Question: I have
'''
<ul id="list">
<li>
<a href=''>1</a>
</li>
<li>
<a href=''>2</a>
</li>
<li>
<a href=''>3</a>
</li>
<li>
<a href=''>4</a>
</li>
...
<li>
<a href=''>10</a>
</li>
<li>
<a href=''>11</a>
</li>
</ul>
'''
And with style looks like:

I wish to have double digit numers centred like single digits are. I've tried (separately):
'''
#list li{
text-align: center;
align-items: stretch; // and center
margin-left: auto; //with margin right the same
left: 0;
}
'''
But nothing seem's to do the trick
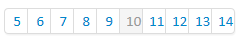
Answer: Set text-align to a:
'''
#list li a{
text-align: center;
}
'''